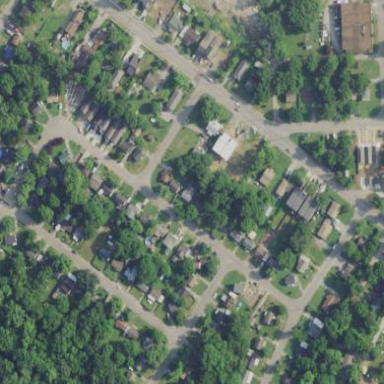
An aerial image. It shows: Residential area covered with trees.